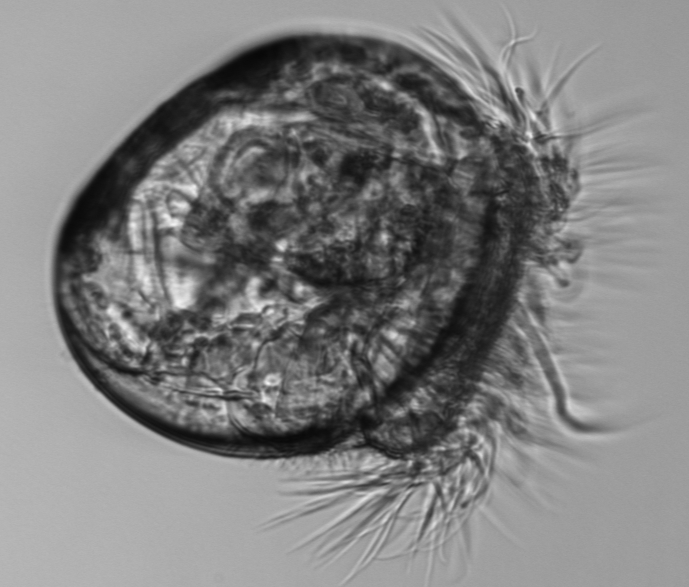
Label: shellfish_larvae